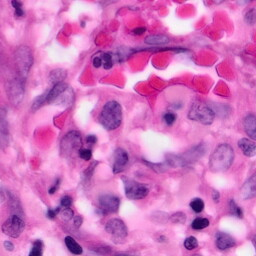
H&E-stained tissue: Pancreatic